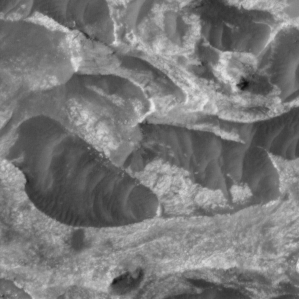
Label: non_frost